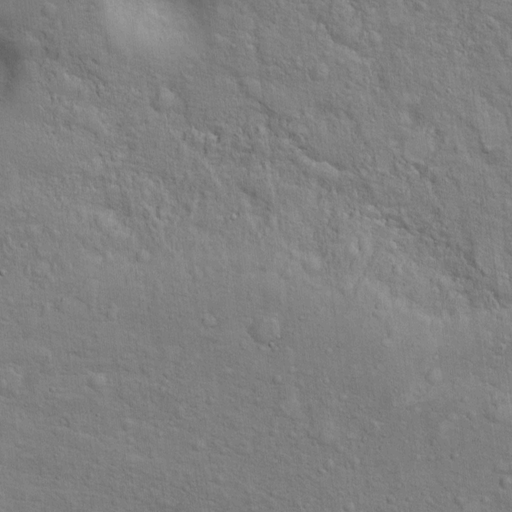
Classes present: Background, Cone